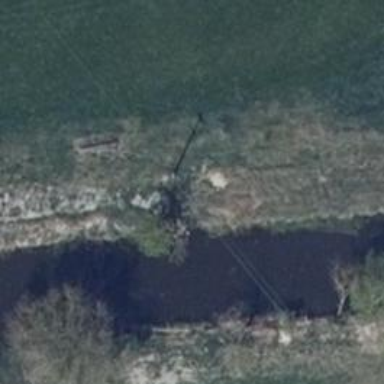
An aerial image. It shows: Minor power line.